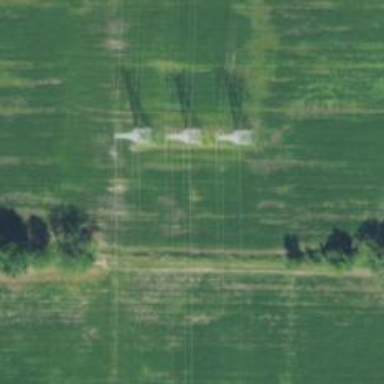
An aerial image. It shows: Lattice structure tower used for power distribution.